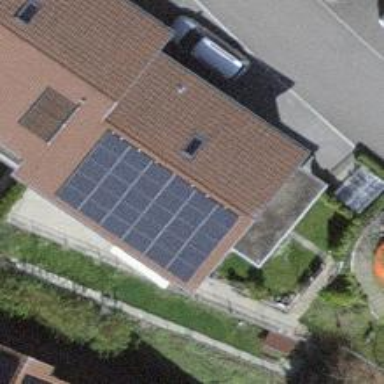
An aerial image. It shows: Solar photovoltaic panel generator.